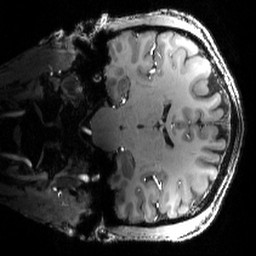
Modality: T1w
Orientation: coronal
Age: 43
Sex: male
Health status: healthy
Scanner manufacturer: siemens
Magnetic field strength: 9.4 T
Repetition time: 6.5 s
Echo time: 0.0034 s